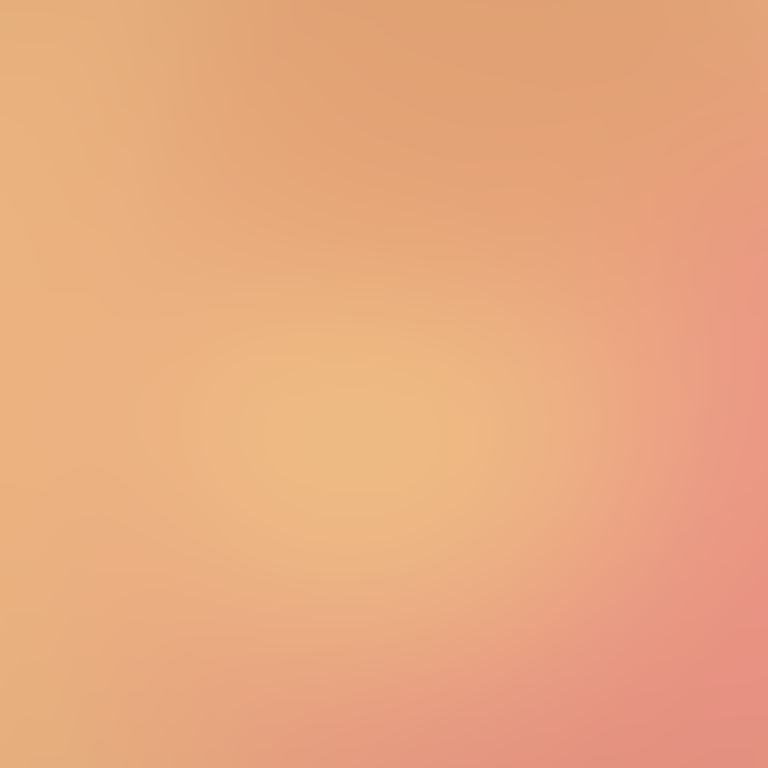
Abstract light effect, smooth gradient from warm peach to soft coral, serene atmosphere, diffuse glow, no room, no furniture, no objects.